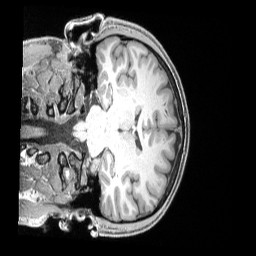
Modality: T1w
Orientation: coronal
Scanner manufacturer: siemens
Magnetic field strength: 3 T
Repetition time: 2.4 s
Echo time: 0.00222 s